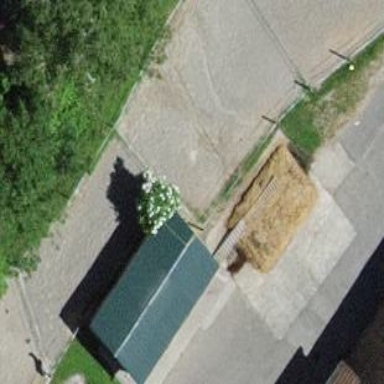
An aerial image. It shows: Stable building.